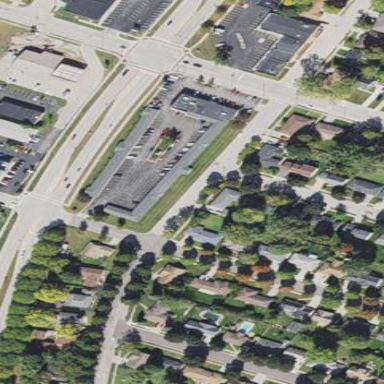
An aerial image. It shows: Building that is motel.